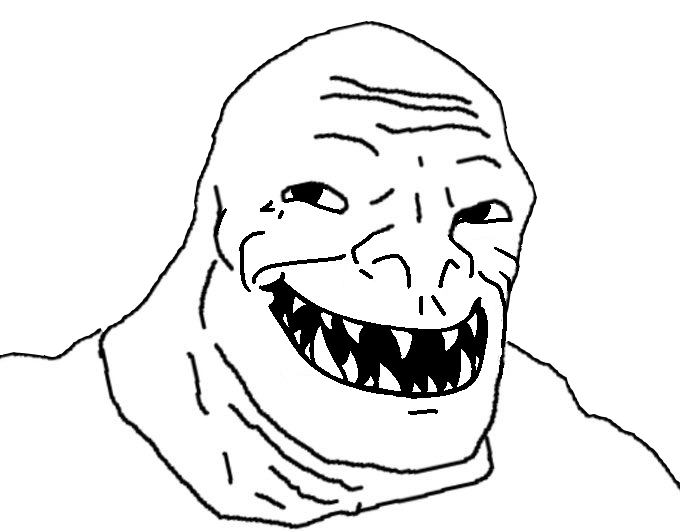
Label: 5_Craig